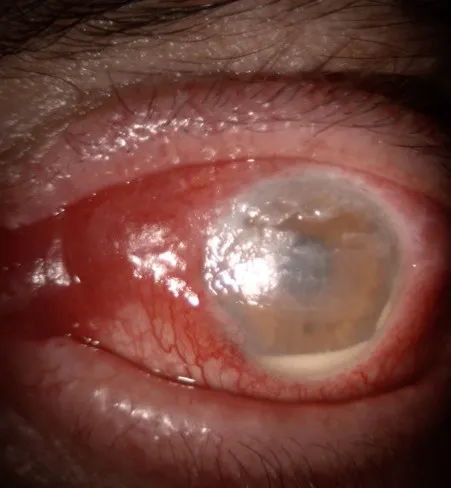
OS exposure keratopathy + hypopyon.
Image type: medical_photograph (other_medical_photograph)